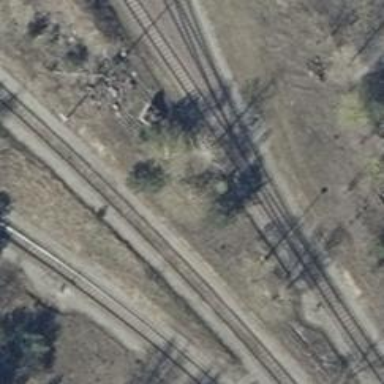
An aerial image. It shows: Railway switch.